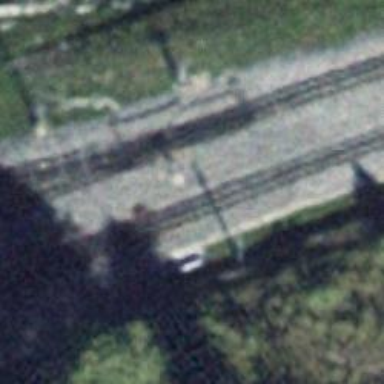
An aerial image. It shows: Railway switch.